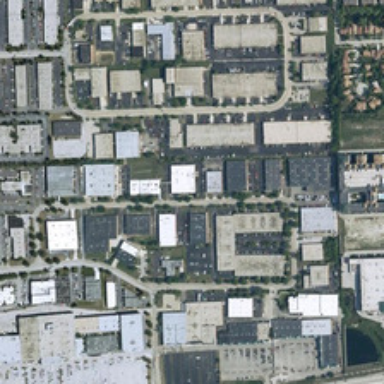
Many buildings are in an industrial area .